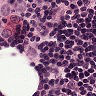
Metastatic tissue present: yes